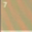
Piece: xx